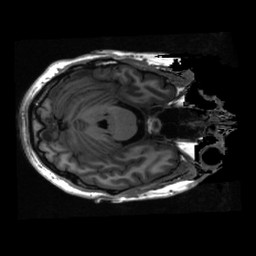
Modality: T1w
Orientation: axial